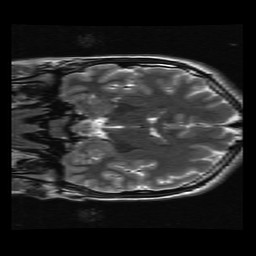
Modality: T2w
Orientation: coronal
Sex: male
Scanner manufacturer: ge
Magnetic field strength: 3 T
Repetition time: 5 s
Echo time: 0.1015 s